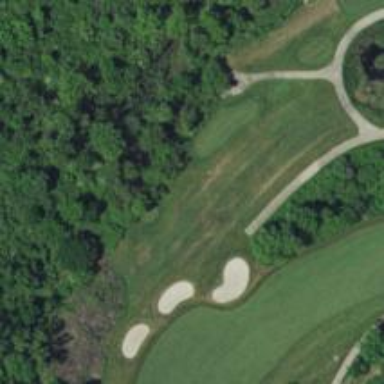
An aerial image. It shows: Grassy area designated as golf tee.